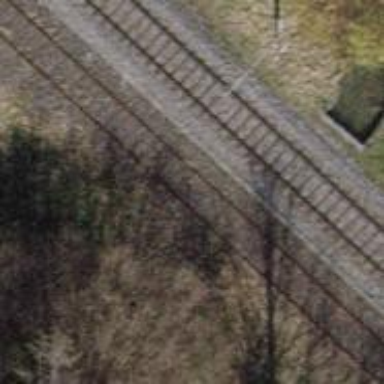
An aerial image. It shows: Bridge over railway spur with one track.